Field crop: maize
Growth stage: 2
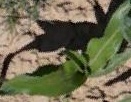
Species: maize